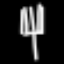
Label: fork